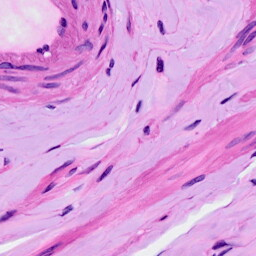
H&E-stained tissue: Ovarian